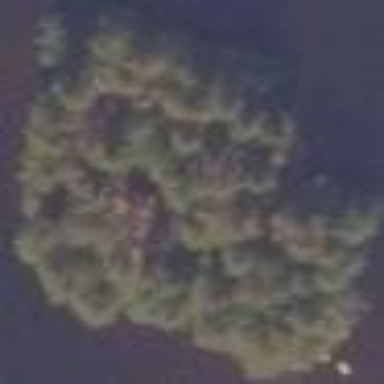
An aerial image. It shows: Image showing island.